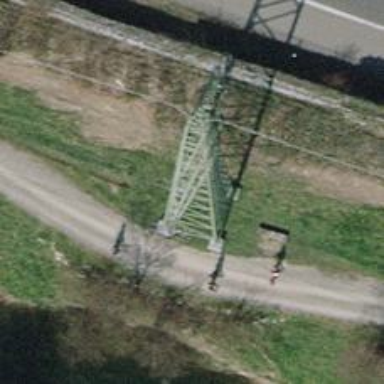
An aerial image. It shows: Lattice structure tower used for power transmission.